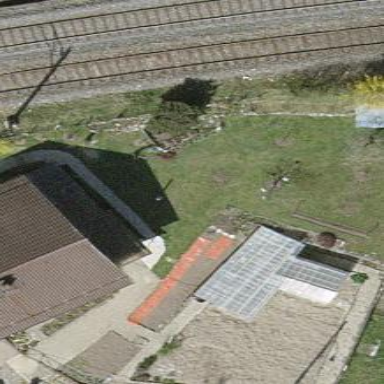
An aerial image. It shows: Allotments area.